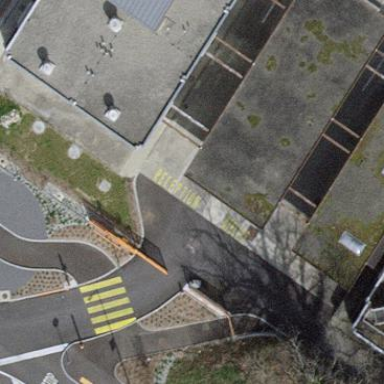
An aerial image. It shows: View of roof of building.